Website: home-depot
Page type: customer-info-address
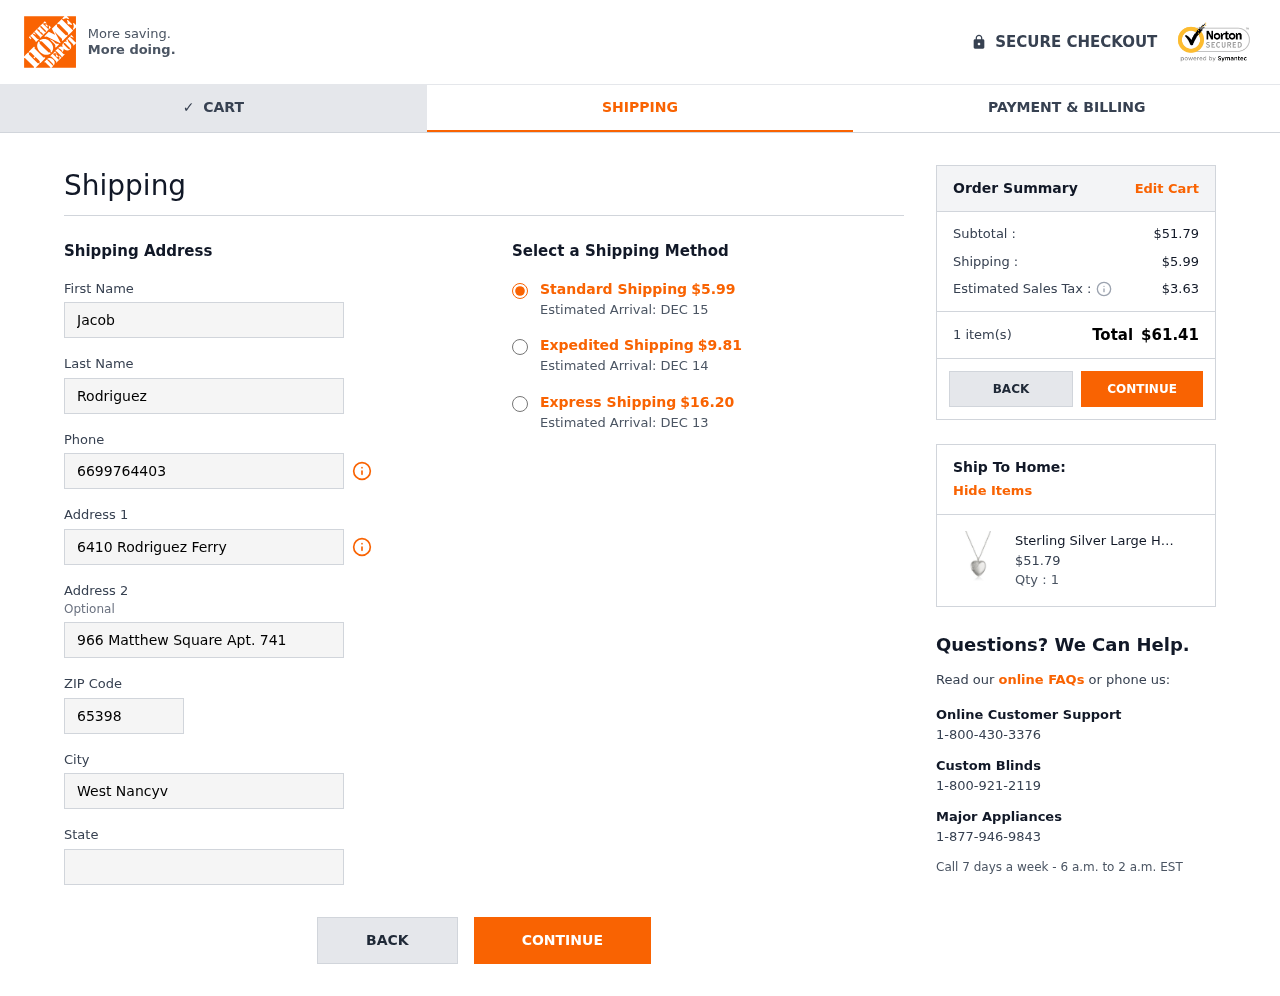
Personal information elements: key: PII_CITY
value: West Nancyville
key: PII_FIRSTNAME
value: Jacob
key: PII_LASTNAME
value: Rodriguez
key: PII_PHONE
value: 6699764403
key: PII_POSTCODE
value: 65398
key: PII_STATE
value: Tennessee
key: PII_STREET
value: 6410 Rodriguez Ferry
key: PII_STREET2
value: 966 Matthew Square Apt. 741
Product elements: key: PRODUCT1_NAME
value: Sterling Silver Large Hand Engraved Floral Heart Pendant with Satin and Polished Finish Locket Neckl
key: PRODUCT1_PRICE
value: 51.79
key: PRODUCT1_QUANTITY
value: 1
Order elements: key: ORDER_SHIPPING_COST
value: $5.99
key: ORDER_DELIVERY_DATE
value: Estimated Arrival: DEC 15
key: ORDER_SHIPPING_COST_EXPEDITED
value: $9.81
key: ORDER_DELIVERY_DATE_EXPEDITED
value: Estimated Arrival: DEC 14
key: ORDER_SHIPPING_COST_EXPRESS
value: $16.20
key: ORDER_DELIVERY_DATE_EXPRESS
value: Estimated Arrival: DEC 13
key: ORDER_SUBTOTAL
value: $51.79
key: ORDER_TAX
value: $3.63
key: ORDER_NUM_ITEMS
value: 1 item(s)
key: ORDER_TOTAL
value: $61.41